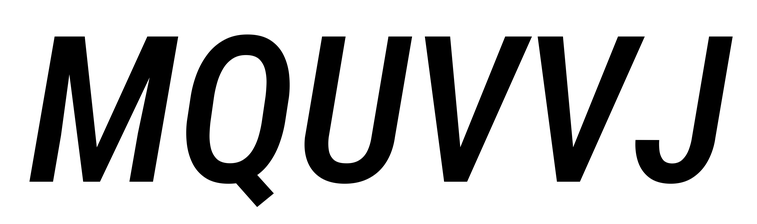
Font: Roboto-Italic_Condensed_Medium_Italic